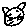
Label: cat